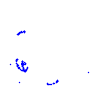
Particle: proton